Question: Hi I have three tables as the following

Simply I want to get a list of courses that a student passed (mark > 60).
I used this SQL syntax
'''
string queryString = "select c.coursename from Courses c, RegisteredIn R where R.CourseId=c.id and R.StudentId=StudentId and R.mark > 60 ";
'''
and I did this to print out the results
'''
System.Data.SqlClient.SqlDataReader reader = command.ExecuteReader();
reader.Read();
result = string.Empty;
int counter = 1;
while (reader.Read())
{
_coursename = reader[0].ToString();
result += string.Format("{1} - Course Name : {0} </br> ",
_coursename,
counter);
counter++;
}
Response.Write(result);
reader.Close();
'''
the results showing are
'''
1 - Course Name : ADE
2 - Course Name : LMW
3 - Course Name : PBC
'''
which are correct but the first value is missing the results should be
'''
1 - Course Name : AWM
2 - Course Name : ADE
3 - Course Name : LMW
4 - Course Name : PBC
'''
I can't figure it out why it keeps skipping the first result
kindly advise ..
Thank you
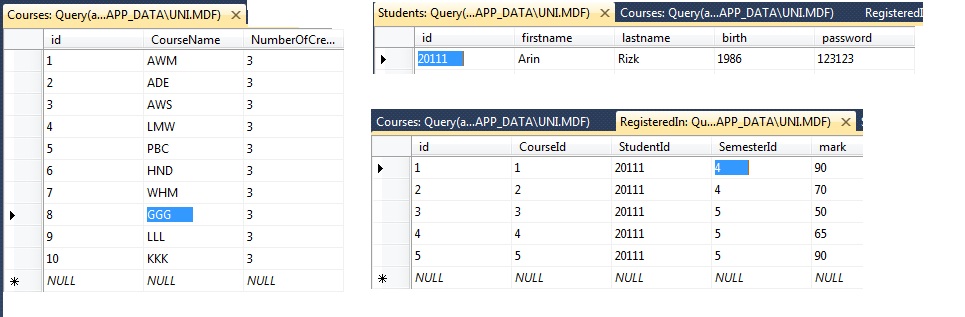
Answer: Get rid of your first call to 'Read':
'''
System.Data.SqlClient.SqlDataReader reader = command.ExecuteReader();
reader.Read(); // <-- Remove this
'''
What you have in your 'while' loop is already sufficient:
'''
while (reader.Read()) { ... }
'''
(And a somewhat counter-intuitive sidenote: the result set starts out at a position the first record, so the first call to 'Read' actually places the cursor at the first row)